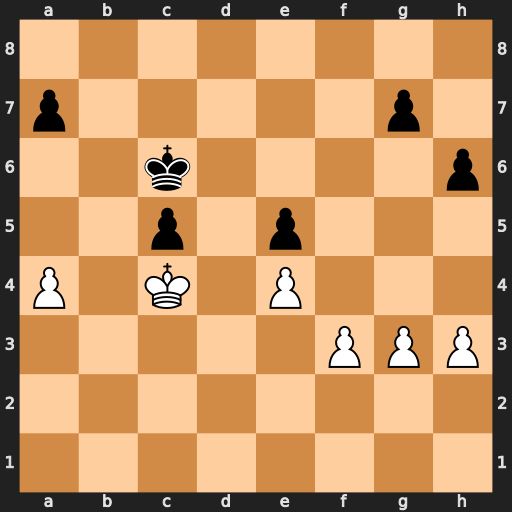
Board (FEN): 8/p5p1/2k4p/2p1p3/P1K1P3/5PPP/8/8
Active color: w
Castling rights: -
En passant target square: -
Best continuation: f4 exf4 gxf4